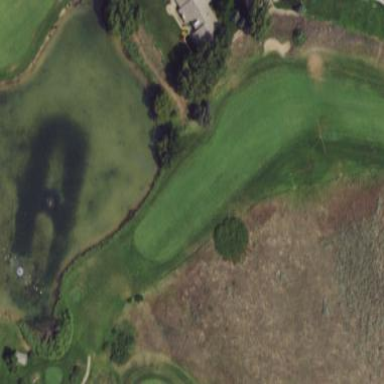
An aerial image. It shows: Golf fairway in the image.